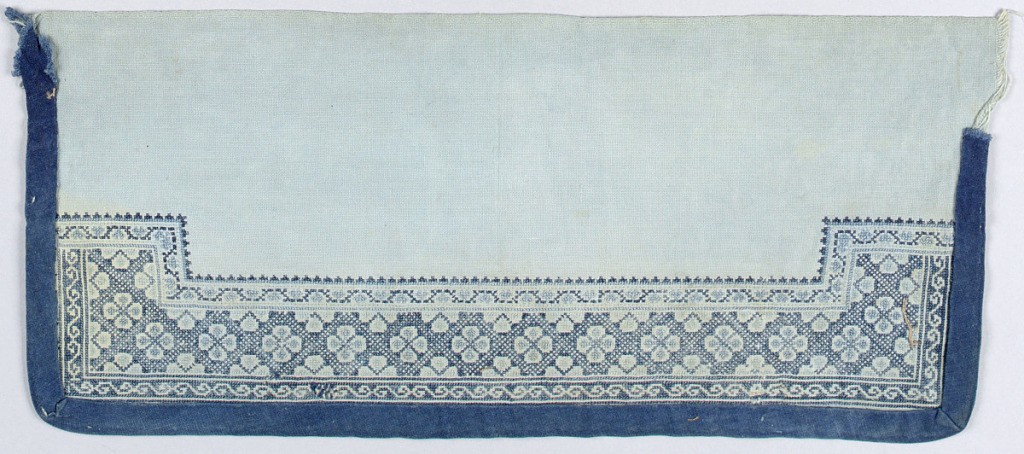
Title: Sleeve band
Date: late 19th century
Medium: wool on cotton Technique: embroidered
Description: Sleeve band of light blue cotton, embroidered in wool at one side in small-scale geometric pattern, entwined by a repeated "S" pattern. Edged with dark blue cotton on three sides.